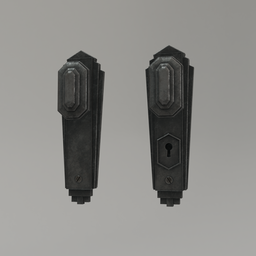
Label: mechanical